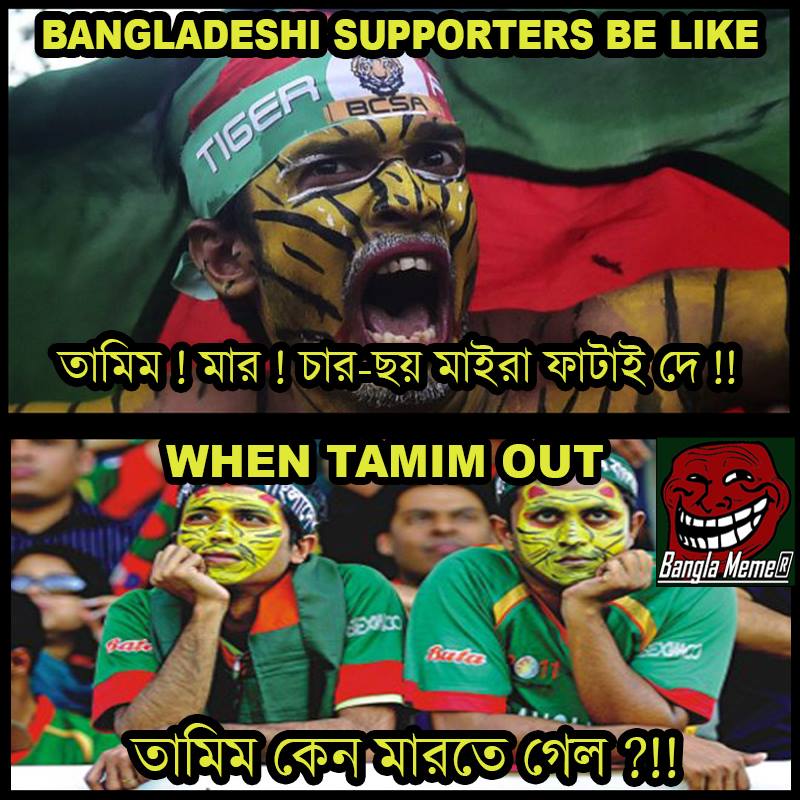
Caption: BANGLADESHI SUPPORTERS BE LIKE  তামিম ! মার ! চার-ছয় মাইরা ফাটাই দে        WHEN TAMIM OUT    তামিম কেন মারতে গেম ?!!
Label: non-hate